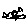
Label: fish